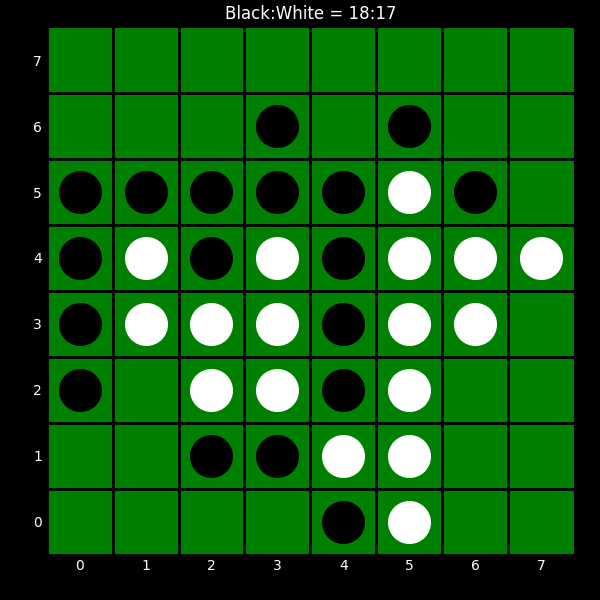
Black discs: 18
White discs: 17